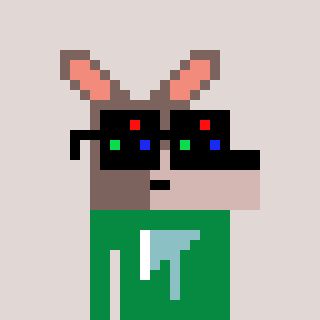
a pixel art character with square black sunglasses, a kangaroo-shaped head and a green-colored body on a warm background